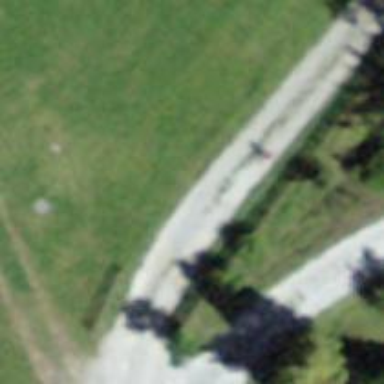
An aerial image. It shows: Unpaved track with grade 3 surface.